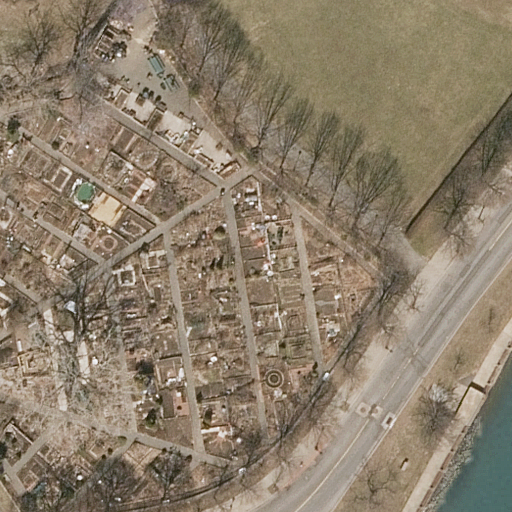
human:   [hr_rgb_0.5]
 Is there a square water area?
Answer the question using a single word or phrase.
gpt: no

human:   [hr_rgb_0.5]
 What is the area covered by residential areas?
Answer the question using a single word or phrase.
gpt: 6655m2

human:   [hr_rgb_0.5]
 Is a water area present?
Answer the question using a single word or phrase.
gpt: yes

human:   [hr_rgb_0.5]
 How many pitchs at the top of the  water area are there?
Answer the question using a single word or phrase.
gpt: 1

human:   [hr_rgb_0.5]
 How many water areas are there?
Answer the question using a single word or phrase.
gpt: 1

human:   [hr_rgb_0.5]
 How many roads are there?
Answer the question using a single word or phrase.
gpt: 2

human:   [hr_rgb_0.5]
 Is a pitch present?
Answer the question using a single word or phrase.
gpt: yes

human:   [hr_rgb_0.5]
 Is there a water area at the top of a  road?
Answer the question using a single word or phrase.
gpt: no

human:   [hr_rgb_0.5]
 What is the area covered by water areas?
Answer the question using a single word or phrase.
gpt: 345m2

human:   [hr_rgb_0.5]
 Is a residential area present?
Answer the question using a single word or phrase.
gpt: yes

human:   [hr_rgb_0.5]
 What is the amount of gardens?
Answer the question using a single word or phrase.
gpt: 1

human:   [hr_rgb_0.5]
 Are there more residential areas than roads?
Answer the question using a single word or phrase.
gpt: no

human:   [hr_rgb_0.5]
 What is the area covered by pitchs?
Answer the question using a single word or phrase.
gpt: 5126m2

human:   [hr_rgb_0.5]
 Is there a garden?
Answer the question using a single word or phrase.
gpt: yes

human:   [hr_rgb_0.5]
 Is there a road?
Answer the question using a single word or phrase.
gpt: yes

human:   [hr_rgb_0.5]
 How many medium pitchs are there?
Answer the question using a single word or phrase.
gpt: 0

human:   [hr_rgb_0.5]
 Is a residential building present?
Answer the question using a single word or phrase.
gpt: no

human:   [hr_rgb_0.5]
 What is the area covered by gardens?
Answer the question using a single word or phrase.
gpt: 95m2

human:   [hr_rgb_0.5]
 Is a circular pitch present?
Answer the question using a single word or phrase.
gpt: no

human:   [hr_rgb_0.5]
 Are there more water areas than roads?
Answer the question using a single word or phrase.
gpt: no

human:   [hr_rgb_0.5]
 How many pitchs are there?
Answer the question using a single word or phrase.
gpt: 1

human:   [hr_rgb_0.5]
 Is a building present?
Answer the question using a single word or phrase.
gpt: no

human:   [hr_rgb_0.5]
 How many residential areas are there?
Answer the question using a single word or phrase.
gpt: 1

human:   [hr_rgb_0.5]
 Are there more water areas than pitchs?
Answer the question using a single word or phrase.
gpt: no

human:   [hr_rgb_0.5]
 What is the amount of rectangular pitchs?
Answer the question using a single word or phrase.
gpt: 0

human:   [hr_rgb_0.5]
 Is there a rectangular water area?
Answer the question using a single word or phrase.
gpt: yes

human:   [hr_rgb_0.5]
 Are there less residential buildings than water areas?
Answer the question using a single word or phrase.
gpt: yes

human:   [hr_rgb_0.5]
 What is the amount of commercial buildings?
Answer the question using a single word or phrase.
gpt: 0

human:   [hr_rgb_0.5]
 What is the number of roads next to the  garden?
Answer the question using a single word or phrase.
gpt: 2

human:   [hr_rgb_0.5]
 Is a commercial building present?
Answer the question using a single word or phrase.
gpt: no

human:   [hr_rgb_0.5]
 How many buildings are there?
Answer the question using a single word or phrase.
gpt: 0

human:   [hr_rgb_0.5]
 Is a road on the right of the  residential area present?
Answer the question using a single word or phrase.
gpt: yes

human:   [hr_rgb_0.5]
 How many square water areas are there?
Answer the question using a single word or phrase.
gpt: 0

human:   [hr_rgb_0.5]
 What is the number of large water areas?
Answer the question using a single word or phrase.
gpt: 0

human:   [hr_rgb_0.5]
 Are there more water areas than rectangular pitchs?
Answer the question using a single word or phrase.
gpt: yes

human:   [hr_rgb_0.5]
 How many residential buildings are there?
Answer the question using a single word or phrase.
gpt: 0

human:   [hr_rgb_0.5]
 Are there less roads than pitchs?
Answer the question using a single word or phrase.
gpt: no

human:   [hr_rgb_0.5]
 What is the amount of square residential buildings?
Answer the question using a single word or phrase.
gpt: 0

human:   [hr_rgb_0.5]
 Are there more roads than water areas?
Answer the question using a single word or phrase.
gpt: yes

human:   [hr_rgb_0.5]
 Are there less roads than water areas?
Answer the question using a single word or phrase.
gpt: no

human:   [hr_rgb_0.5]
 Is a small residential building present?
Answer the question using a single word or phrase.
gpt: no

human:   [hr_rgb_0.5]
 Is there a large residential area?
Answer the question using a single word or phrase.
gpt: yes

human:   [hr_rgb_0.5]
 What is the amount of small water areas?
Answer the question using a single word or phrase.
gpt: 0

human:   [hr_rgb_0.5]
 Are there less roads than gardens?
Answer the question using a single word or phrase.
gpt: no

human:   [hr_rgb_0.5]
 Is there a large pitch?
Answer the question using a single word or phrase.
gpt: yes

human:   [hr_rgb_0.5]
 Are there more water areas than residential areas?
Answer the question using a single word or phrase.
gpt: no

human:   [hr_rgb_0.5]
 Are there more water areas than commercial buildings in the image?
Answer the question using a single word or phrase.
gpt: yes

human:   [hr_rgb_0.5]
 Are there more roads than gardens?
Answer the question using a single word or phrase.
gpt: yes

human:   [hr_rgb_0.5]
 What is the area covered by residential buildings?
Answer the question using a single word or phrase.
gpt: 0m2

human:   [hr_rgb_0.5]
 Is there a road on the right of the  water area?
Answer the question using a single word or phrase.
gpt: no

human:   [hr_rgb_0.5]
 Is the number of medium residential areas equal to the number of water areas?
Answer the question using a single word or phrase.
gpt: no

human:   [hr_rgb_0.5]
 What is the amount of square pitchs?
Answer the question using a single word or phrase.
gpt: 0

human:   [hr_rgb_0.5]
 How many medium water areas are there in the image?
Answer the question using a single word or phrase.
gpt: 1

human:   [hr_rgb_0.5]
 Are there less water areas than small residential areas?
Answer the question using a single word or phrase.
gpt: no

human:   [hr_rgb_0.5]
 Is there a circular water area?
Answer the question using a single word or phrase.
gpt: no

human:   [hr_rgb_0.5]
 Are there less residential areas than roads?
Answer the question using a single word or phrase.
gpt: yes

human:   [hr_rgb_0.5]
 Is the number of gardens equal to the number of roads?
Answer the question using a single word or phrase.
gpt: no

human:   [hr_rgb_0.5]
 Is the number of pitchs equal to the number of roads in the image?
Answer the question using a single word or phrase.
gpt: no

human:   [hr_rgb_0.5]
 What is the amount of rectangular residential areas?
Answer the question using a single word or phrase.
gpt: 0

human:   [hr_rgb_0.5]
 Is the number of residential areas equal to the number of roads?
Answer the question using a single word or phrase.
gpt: no

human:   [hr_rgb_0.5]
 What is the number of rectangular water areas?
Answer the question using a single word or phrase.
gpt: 1

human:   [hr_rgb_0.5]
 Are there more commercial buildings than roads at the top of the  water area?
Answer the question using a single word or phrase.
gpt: no

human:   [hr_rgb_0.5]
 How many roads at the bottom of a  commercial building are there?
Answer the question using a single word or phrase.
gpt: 0

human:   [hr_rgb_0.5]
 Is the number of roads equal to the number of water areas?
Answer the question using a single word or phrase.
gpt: no